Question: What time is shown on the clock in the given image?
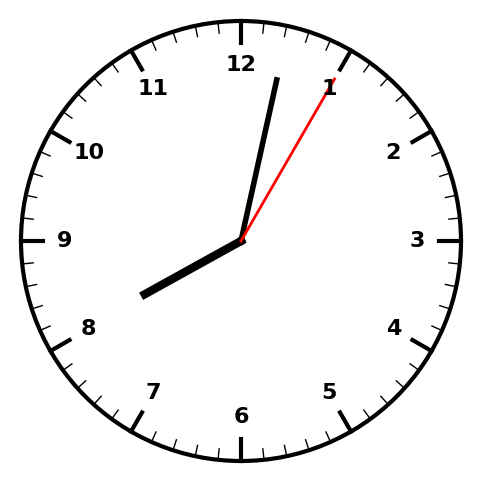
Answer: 08:02:05